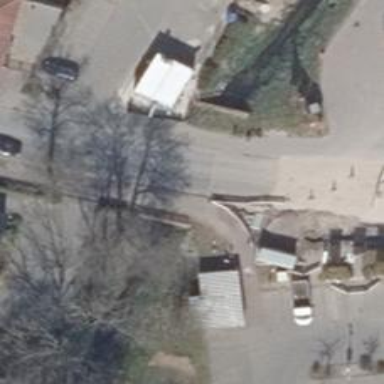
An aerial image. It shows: Sidewalk bridge over footway.